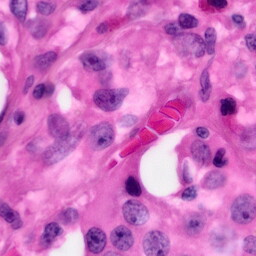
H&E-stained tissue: Pancreatic